Current action and preconditions to check: trajectory_clear

Your task: For each precondition in the list above, predict whether it will hold at this action.

Consider the current scene as observed from the mobile robot's camera, and analyze the predicted future states of all dynamic agents (e.g., people, animals, vehicles, or any moving entities) within the NEXT SECOND.

IMPORTANT: Only answer "very likely" if you are absolutely certain—based on strong, clear evidence—that a dynamic agent will violate the precondition in the predicted future state. Do NOT answer "very likely" for unlikely, ambiguous, or low-probability risks.

Ask yourself for each precondition: Is there a high probability, with clear and convincing evidence, that the predicted future states of any dynamic agent will interfere with the predicted future state of the currently executing action within the NEXT SECOND, causing that precondition to fail?

Assess the risk level based on these predictions. Use "likely" or "very likely" if motions create a clear risk of interference.

Use "neutral" or "improbable" if agents are nearby but their predicted paths are clearly diverging or non-conflicting.

Failure Risk Categories: "very improbable", "improbable", "neutral", "likely", "very likely"

Answer Format: Output ONLY the probability_of_failure value from these categories: "very improbable", "improbable", "neutral", "likely", "very likely"

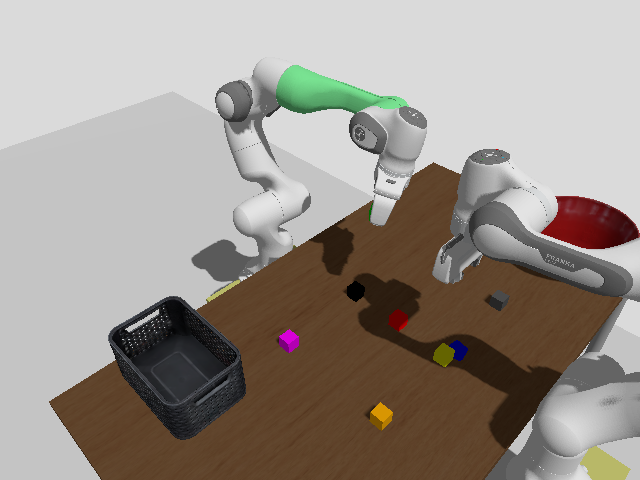

Answer: improbable